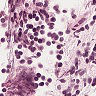
Metastatic tissue present: no